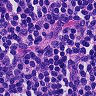
Metastatic tissue present: no